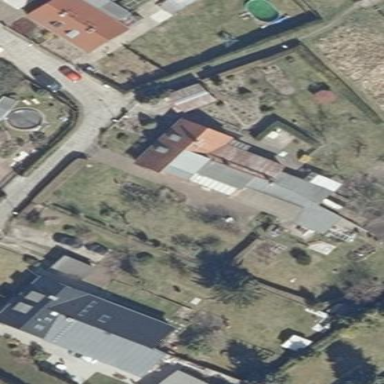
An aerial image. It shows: Semidetached house with gabled roof.